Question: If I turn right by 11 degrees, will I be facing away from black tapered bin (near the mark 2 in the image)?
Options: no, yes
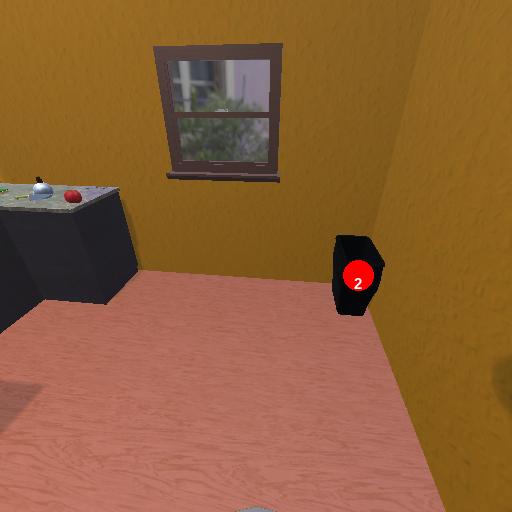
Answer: no